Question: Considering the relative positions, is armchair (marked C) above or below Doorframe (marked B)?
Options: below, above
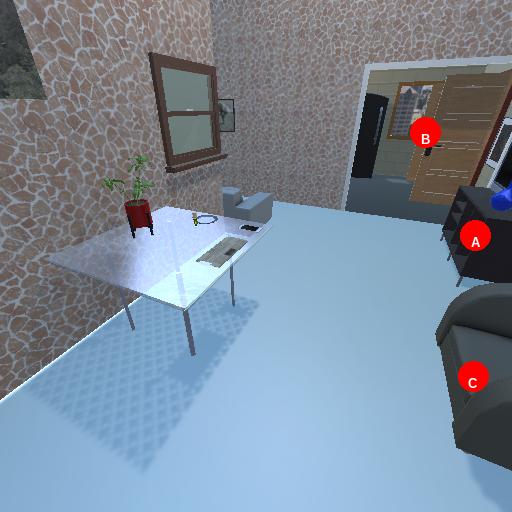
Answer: below